Question: I am trying to create and manage SQL Server Compact databases. The problem is that I can't change the "server type" from database engine. I tried following the directions here: <URL>.

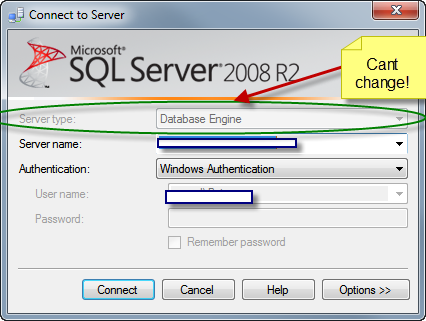
Answer: File.. New... "SQL Server Compact Edition query"

If I go to "Registered Servers", I can connect to SSRS, SSIS in Object Explorer. Right click there, Connect... I get the choice of db engine etc as expected.
If I try to connect on SSMS startup or when I have DB Engine query window open, I can't change it either like above.
Bug? Feature? By design? There probably is some logic to it if I applied some thought...
Edit:
- - -
Edit 2:
<URL>
You need "SQL Server Compact 3.5 SP1 Query Tools (SSCESqlWbTools-language.msi)"